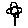
Label: flower